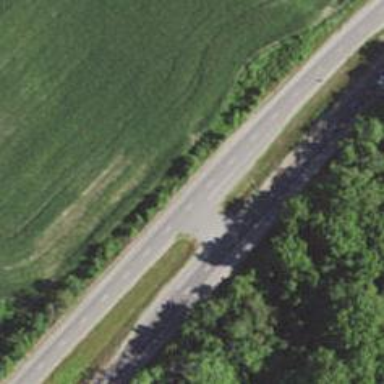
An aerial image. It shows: This image shows trunk highway that functions as expressway.